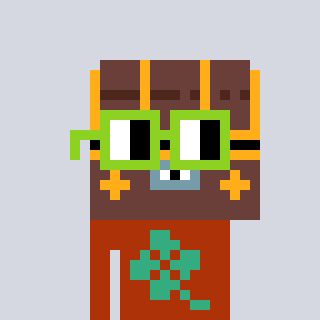
a pixel art character with square light green glasses, a treasure chest-shaped head and a hotbrown-colored body on a cool background